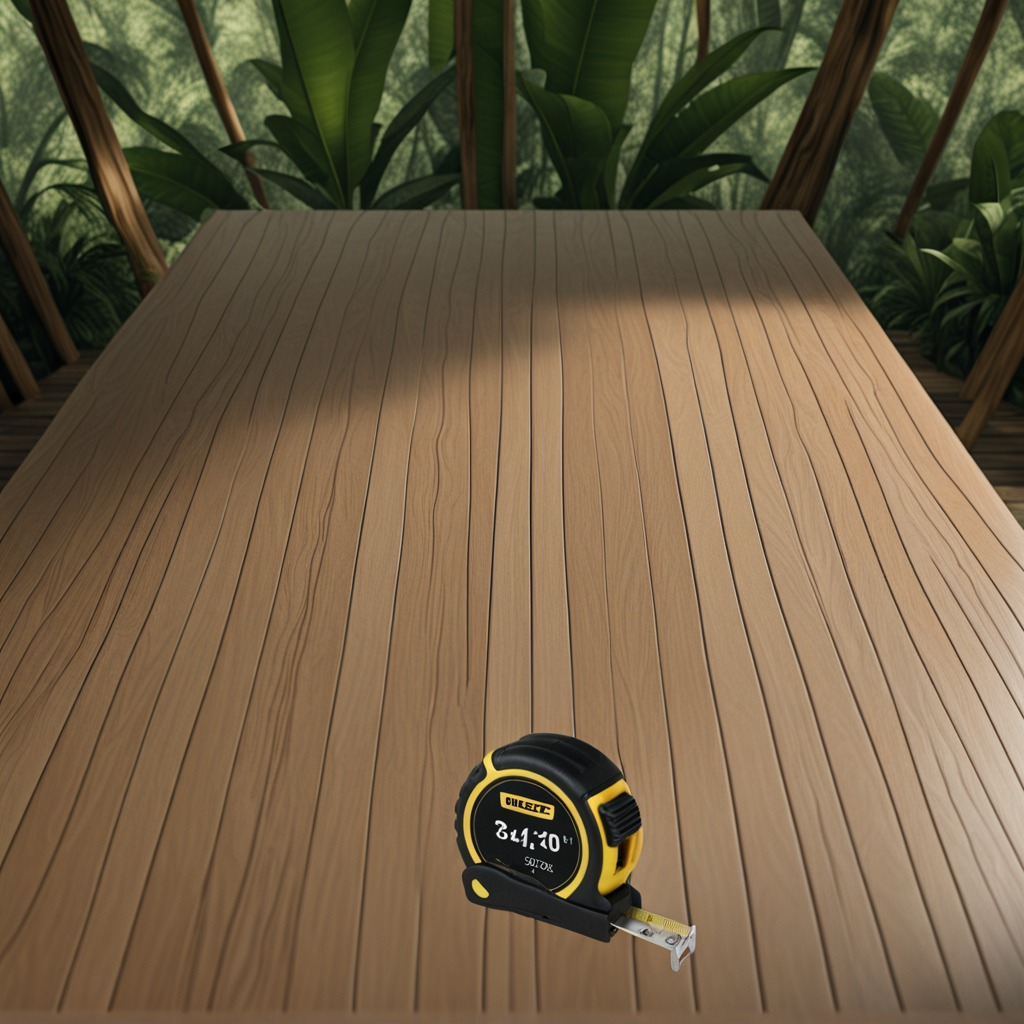
A measuring tape is lying on the wooden table.